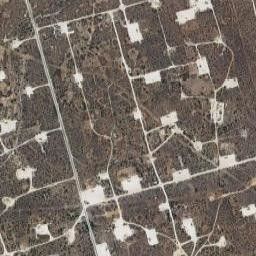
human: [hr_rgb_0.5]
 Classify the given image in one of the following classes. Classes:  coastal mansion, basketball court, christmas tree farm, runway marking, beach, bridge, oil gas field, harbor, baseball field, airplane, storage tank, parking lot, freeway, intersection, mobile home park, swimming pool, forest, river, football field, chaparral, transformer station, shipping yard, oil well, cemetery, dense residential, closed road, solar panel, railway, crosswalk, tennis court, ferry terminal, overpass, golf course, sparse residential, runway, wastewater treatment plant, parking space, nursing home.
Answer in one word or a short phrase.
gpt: oil gas field